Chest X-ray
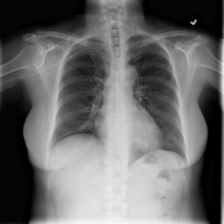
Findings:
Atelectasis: positive
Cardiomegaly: negative
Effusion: negative
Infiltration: positive
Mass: negative
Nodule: negative
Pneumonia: negative
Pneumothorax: negative
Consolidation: negative
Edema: negative
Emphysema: negative
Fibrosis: negative
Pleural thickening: negative
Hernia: negative